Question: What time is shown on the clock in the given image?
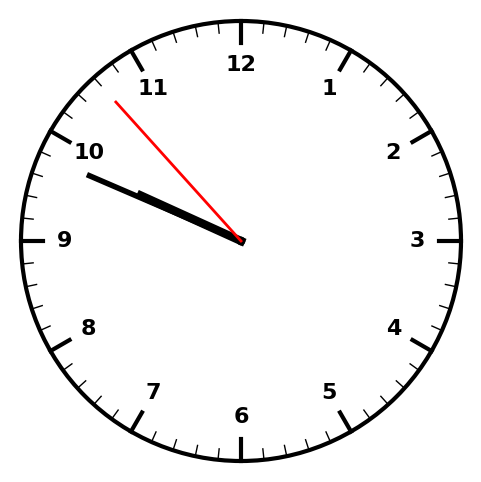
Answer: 09:48:53